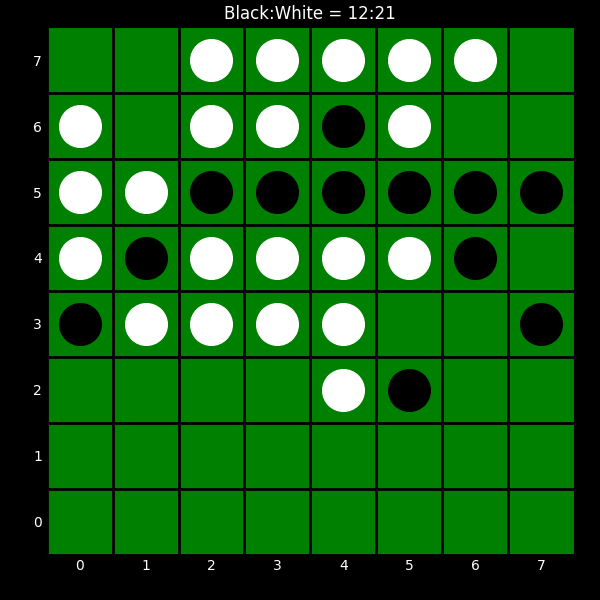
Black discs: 12
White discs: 21